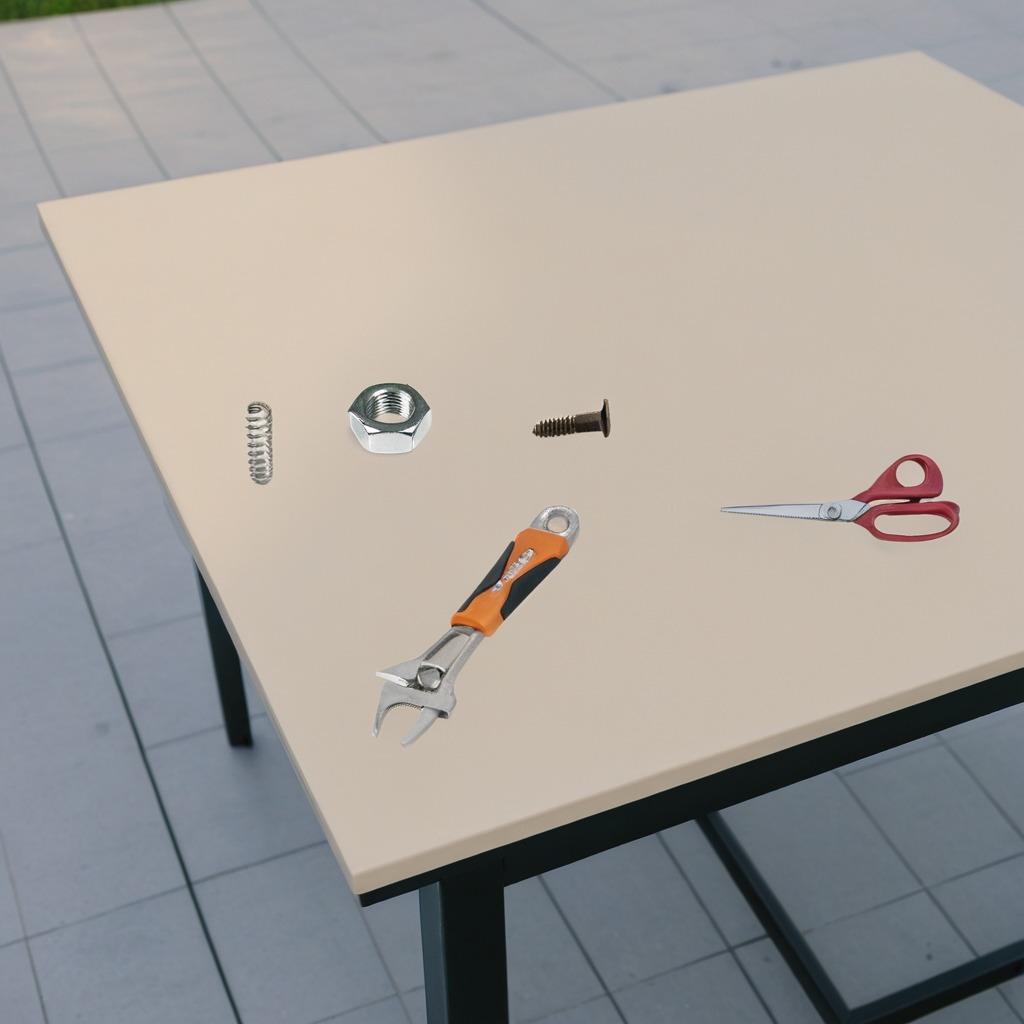
A metal machine screw, a coiled metal spring, a metal nut, a pair of scissors, and a wrench are lying on the table.